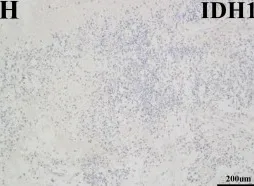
IDH1. ZM-0447, ZSGB-BIO).
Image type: pathology (immunostaining)